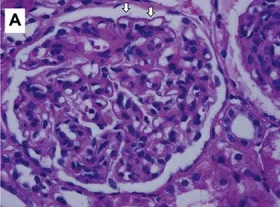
Kidney biopsy: Histological findings in renal biopsy specimens. A: Microscopic features (hematoxylin and eosin staining, x 400): glomeruli show moderate mesangial proliferative lesions, and neutrophils and mononuclear cells are accumulated in the capillary loops.
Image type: pathology (h&e)